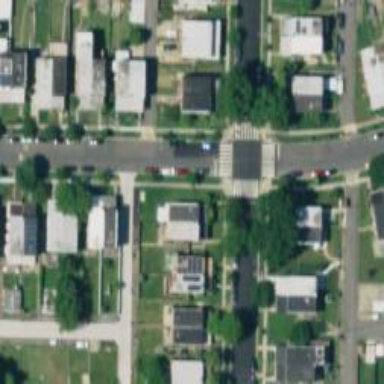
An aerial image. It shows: Unmarked crossing on the road.